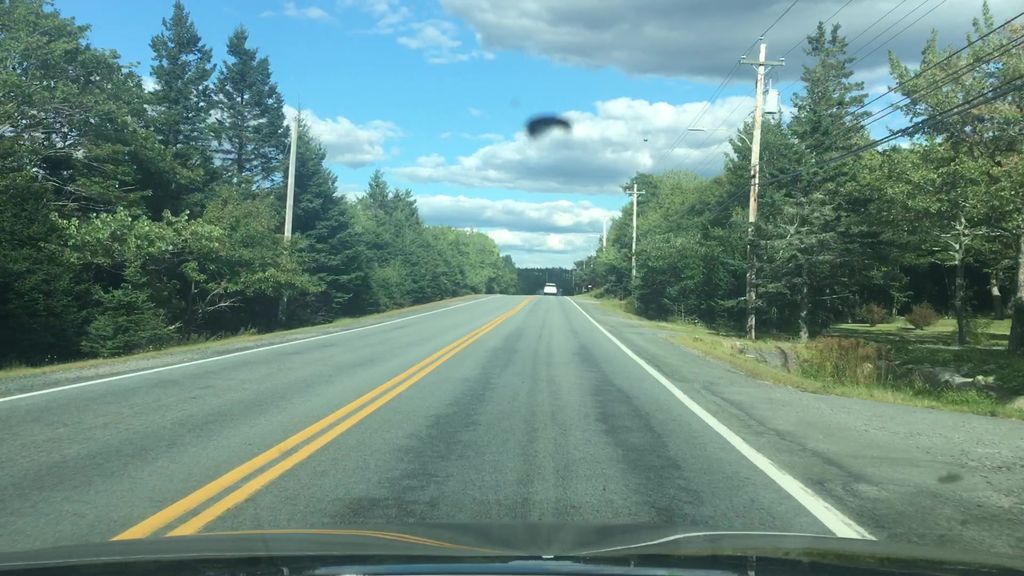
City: halifax